Question: Using autolayout, what is the best way to make something like this look the same on all iPhone sizes?

Adding constraints to all of the individual components has caused one of the UITextFields to be bigger than the rest every time, and I'm unsure how I could make them all look the same size, and fit proportionally on all iPhones.
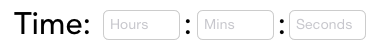
Answer: You have a constraint that can establish a relationship of the with between two UIViews.
If you ctrl drag from Hours to Mins you can select "Width". Be sure that the constant value is 1. Then you can do the same from Hours to Seconds.
You can <URL> :
'''
constraint = [NSLayoutConstraint constraintWithItem:myLabel
attribute:NSLayoutAttributeWidth
relatedBy:NSLayoutRelationEqual
toItem:otherLabel
attribute:NSLayoutAttributeWidth
multiplier:1.0f
constant:0];
'''